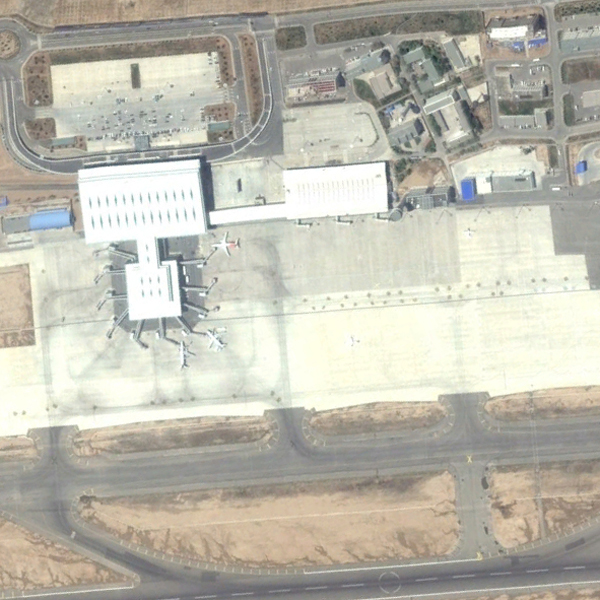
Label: Airport